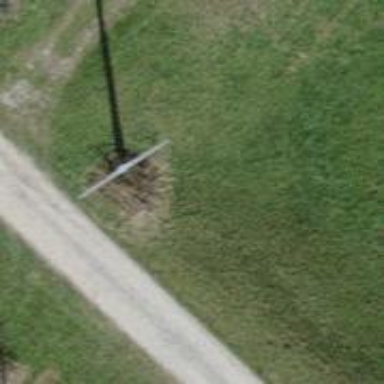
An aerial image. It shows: Concrete power pole.